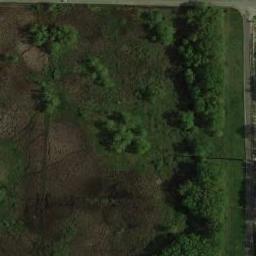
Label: meadow